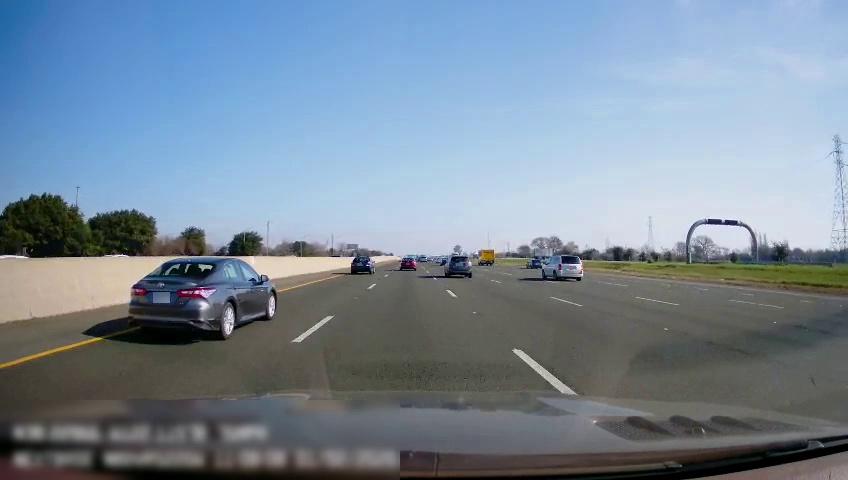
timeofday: Day
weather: Sunny
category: Drivable Space
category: Drivable Space
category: Vehicles | SUV
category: Vehicles | Truck
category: Vehicles | SUV
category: Vehicles | Van
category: Vehicles | Car
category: Vehicles | Car
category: Vehicles | Car
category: Vehicles | Truck
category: Vehicles | Car
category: Vehicles | Car
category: Lanes | Alternate Lane
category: Lanes | Current Lane
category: Lanes | Current Lane
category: Lanes | Alternate Lane
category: Lanes | Alternate Lane
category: Lanes | Alternate Lane
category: Lanes | Alternate Lane
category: Lanes | Alternate Lane
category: Traffic | Signs